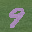
Label: 9